Question: i am trying to display the text in the center of button, but text is not completely fit in the button like that

here is i am trying to display V and W and space is also there but it just not fit in. Help Please
text of style is like this
'''
<style name="textstyle">
<item name="android:textSize">15sp</item>
<item name="android:gravity">center</item>
<item name="android:textStyle">bold</item>
<item name="android:textColor">#000000</item>
</style>
'''
size of button is decided on run time
'''
box = new Button(context);
box.setTextAppearance(context, R.style.input_box_textstyle);
Drawable image = context.getResources().getDrawable(R.drawable.inputbox);
box.setBackgroundDrawable(image);
.
.
.
if(size <= n)
{
Log.v("textsize..", width+"");
p = new LinearLayout.LayoutParams(width, height);
}
else
{
p = new LinearLayout.LayoutParams(LayoutParams.MATCH_PARENT, 60);
p.weight = 1;
}
box.setLayoutParams(p);
isSet = false;
'''
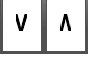
Answer: Issue solve by setting the
'''
box.setIncludeFontPadding(false);
box.setPadding(0, 0, 0, 0);
'''